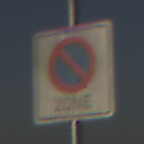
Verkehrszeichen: BeginnEingeschraenktesHalteverbotZone
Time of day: SunriseSunset
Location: Outdoor (Nature)
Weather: Clear
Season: NotSpecified
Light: Natural